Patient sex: M
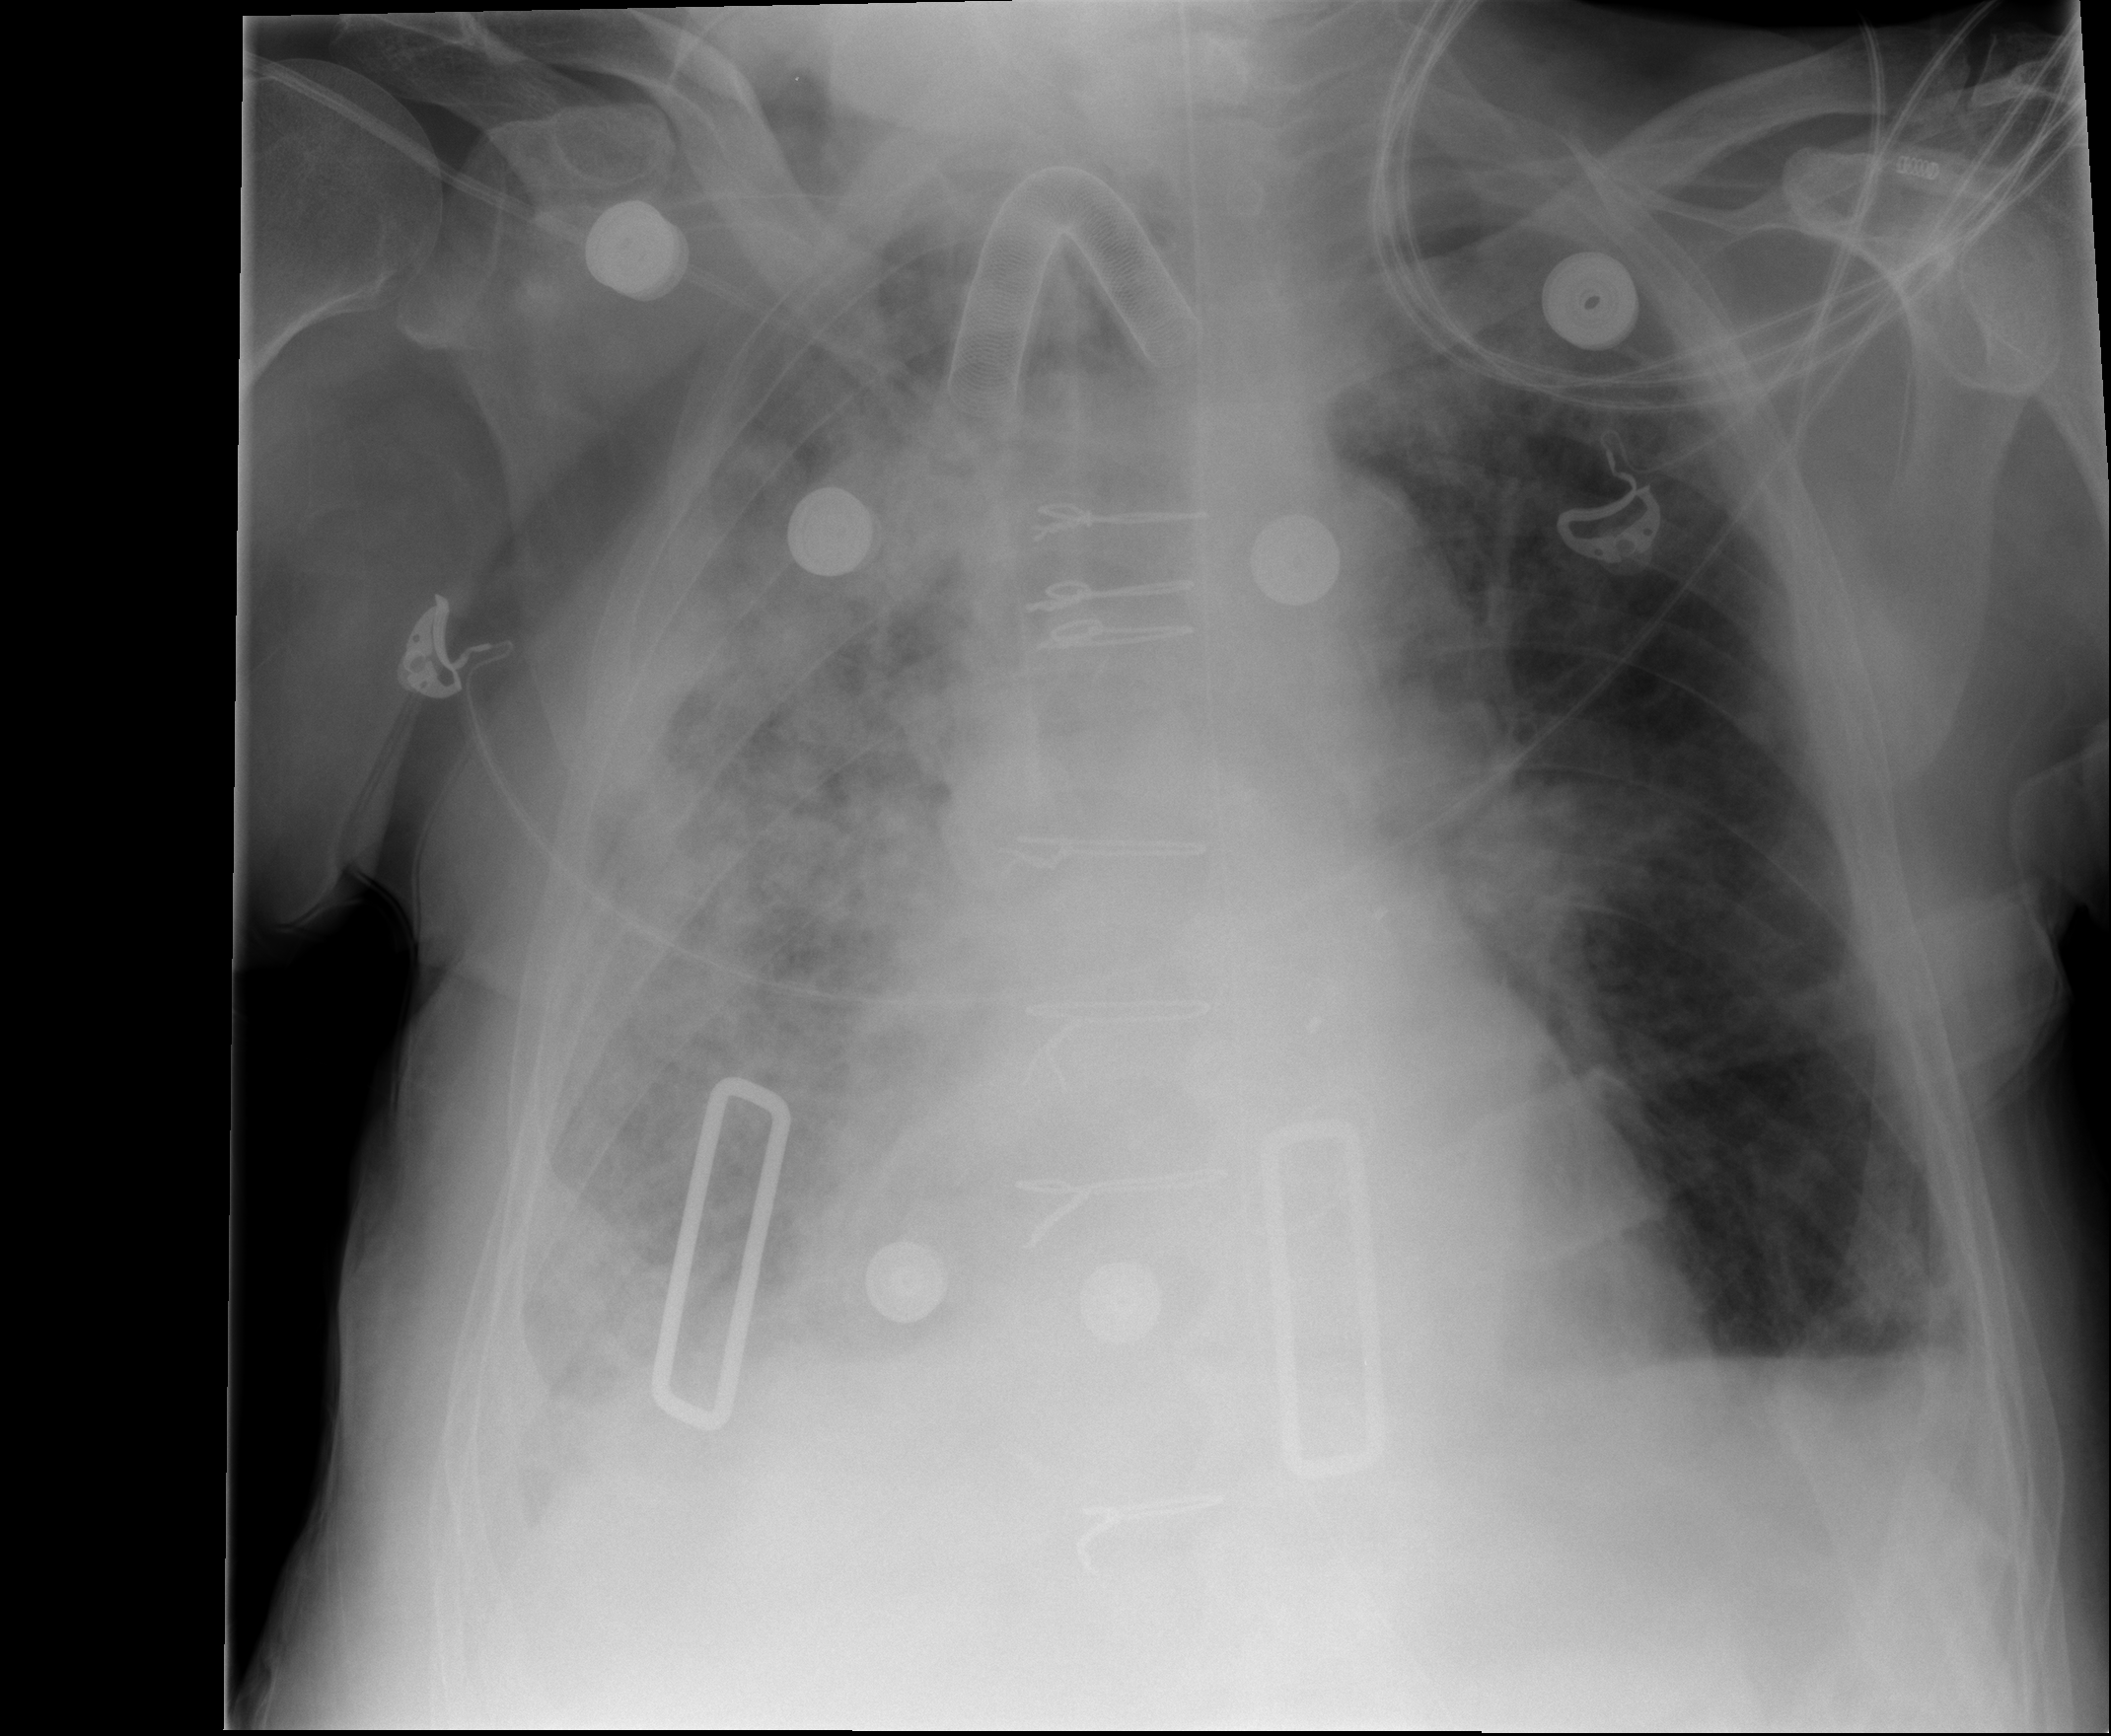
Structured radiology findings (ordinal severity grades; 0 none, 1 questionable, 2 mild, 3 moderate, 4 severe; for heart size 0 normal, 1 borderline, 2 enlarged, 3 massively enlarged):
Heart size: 1
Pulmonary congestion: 3
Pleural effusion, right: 2
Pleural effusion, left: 1
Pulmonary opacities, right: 4
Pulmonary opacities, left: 1
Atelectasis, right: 3
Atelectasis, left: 2